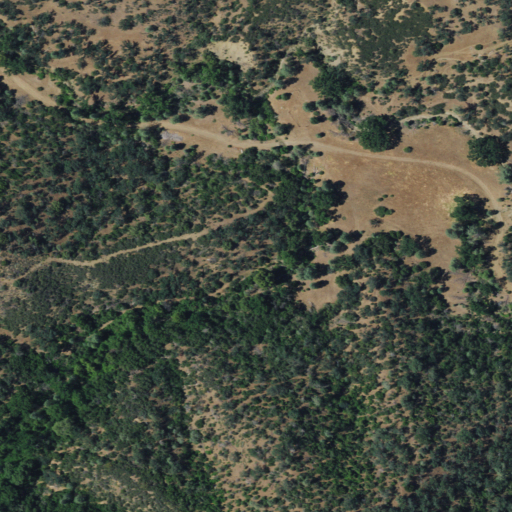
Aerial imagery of valley in California named Roberts Canyon containing grassland, mixed forest, open development, and shrub